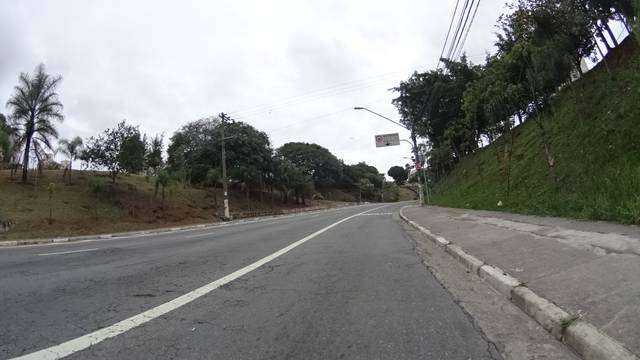
Region: Brazil
Coordinates: -23.483, -46.606